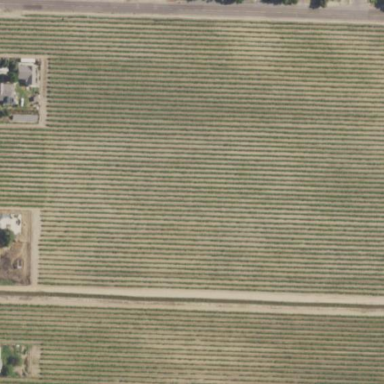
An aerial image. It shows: Vineyard where grapes are grown.